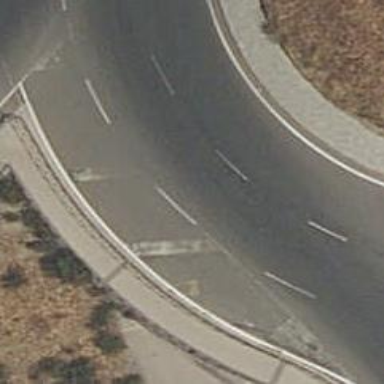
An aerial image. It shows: Unclassified road leading to roundabout junction.